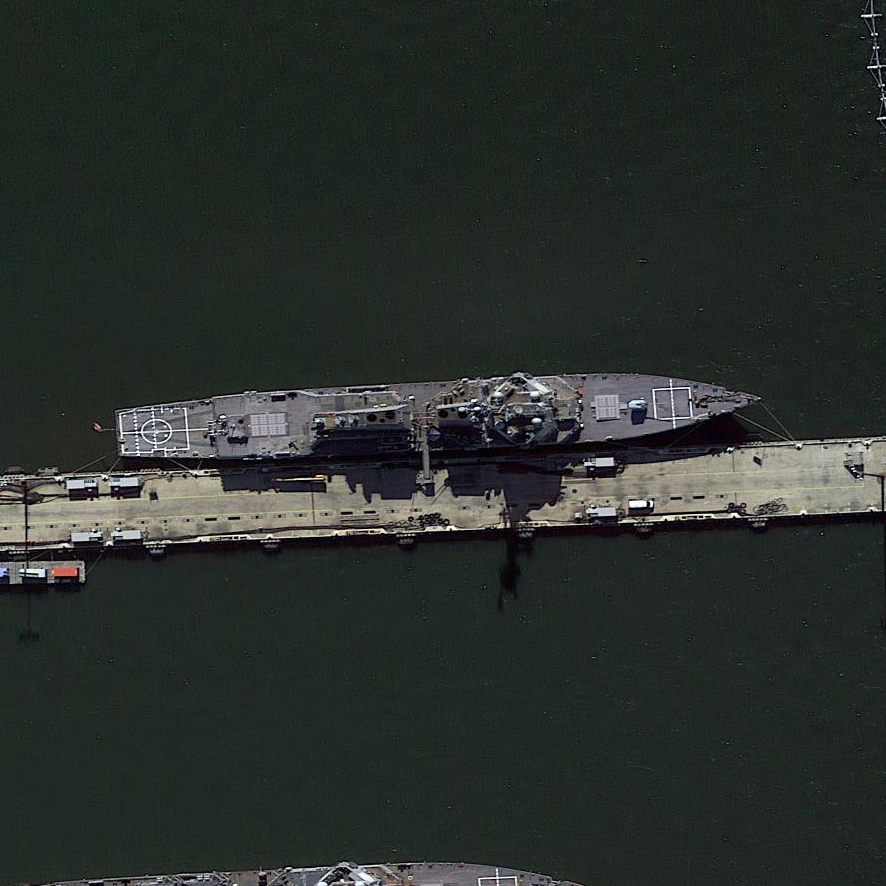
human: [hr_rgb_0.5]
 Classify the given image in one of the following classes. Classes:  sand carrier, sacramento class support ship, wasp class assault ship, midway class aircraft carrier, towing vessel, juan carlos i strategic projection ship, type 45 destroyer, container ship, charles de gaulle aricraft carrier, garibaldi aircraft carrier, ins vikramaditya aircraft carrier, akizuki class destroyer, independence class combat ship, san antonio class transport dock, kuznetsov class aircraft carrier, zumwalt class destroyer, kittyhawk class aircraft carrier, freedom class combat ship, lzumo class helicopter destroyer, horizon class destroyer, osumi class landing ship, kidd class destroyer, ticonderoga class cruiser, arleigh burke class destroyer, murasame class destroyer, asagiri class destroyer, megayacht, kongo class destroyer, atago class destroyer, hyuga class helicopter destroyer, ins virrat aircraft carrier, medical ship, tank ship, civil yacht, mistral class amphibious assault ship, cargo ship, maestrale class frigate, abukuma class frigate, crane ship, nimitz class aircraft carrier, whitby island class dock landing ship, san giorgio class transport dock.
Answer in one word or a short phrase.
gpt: Arleigh Burke class destroyer